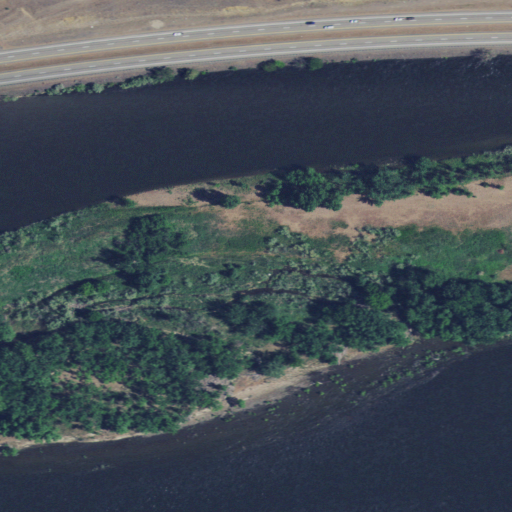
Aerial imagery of island in Idaho named Hog Island containing open water, deciduous forest, herbaceous wetlands, medium intensity development, evergreen forest, grassland, woody wetlands, and low intensity development